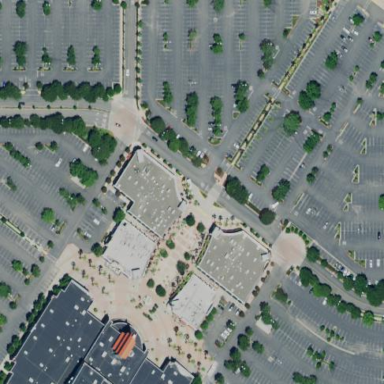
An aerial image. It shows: Retail area.